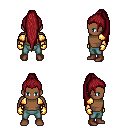
a pixel art fantasy rpg character, male body template, human, dark skin, gold arm armor, teal pants, brunette extra-long topknot hairstyle, gold gloves, brown shoes, four views (front, back, left, right), 2x2 character sprite sheet, small pixel art, hard edges, no anti-aliasing